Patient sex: M
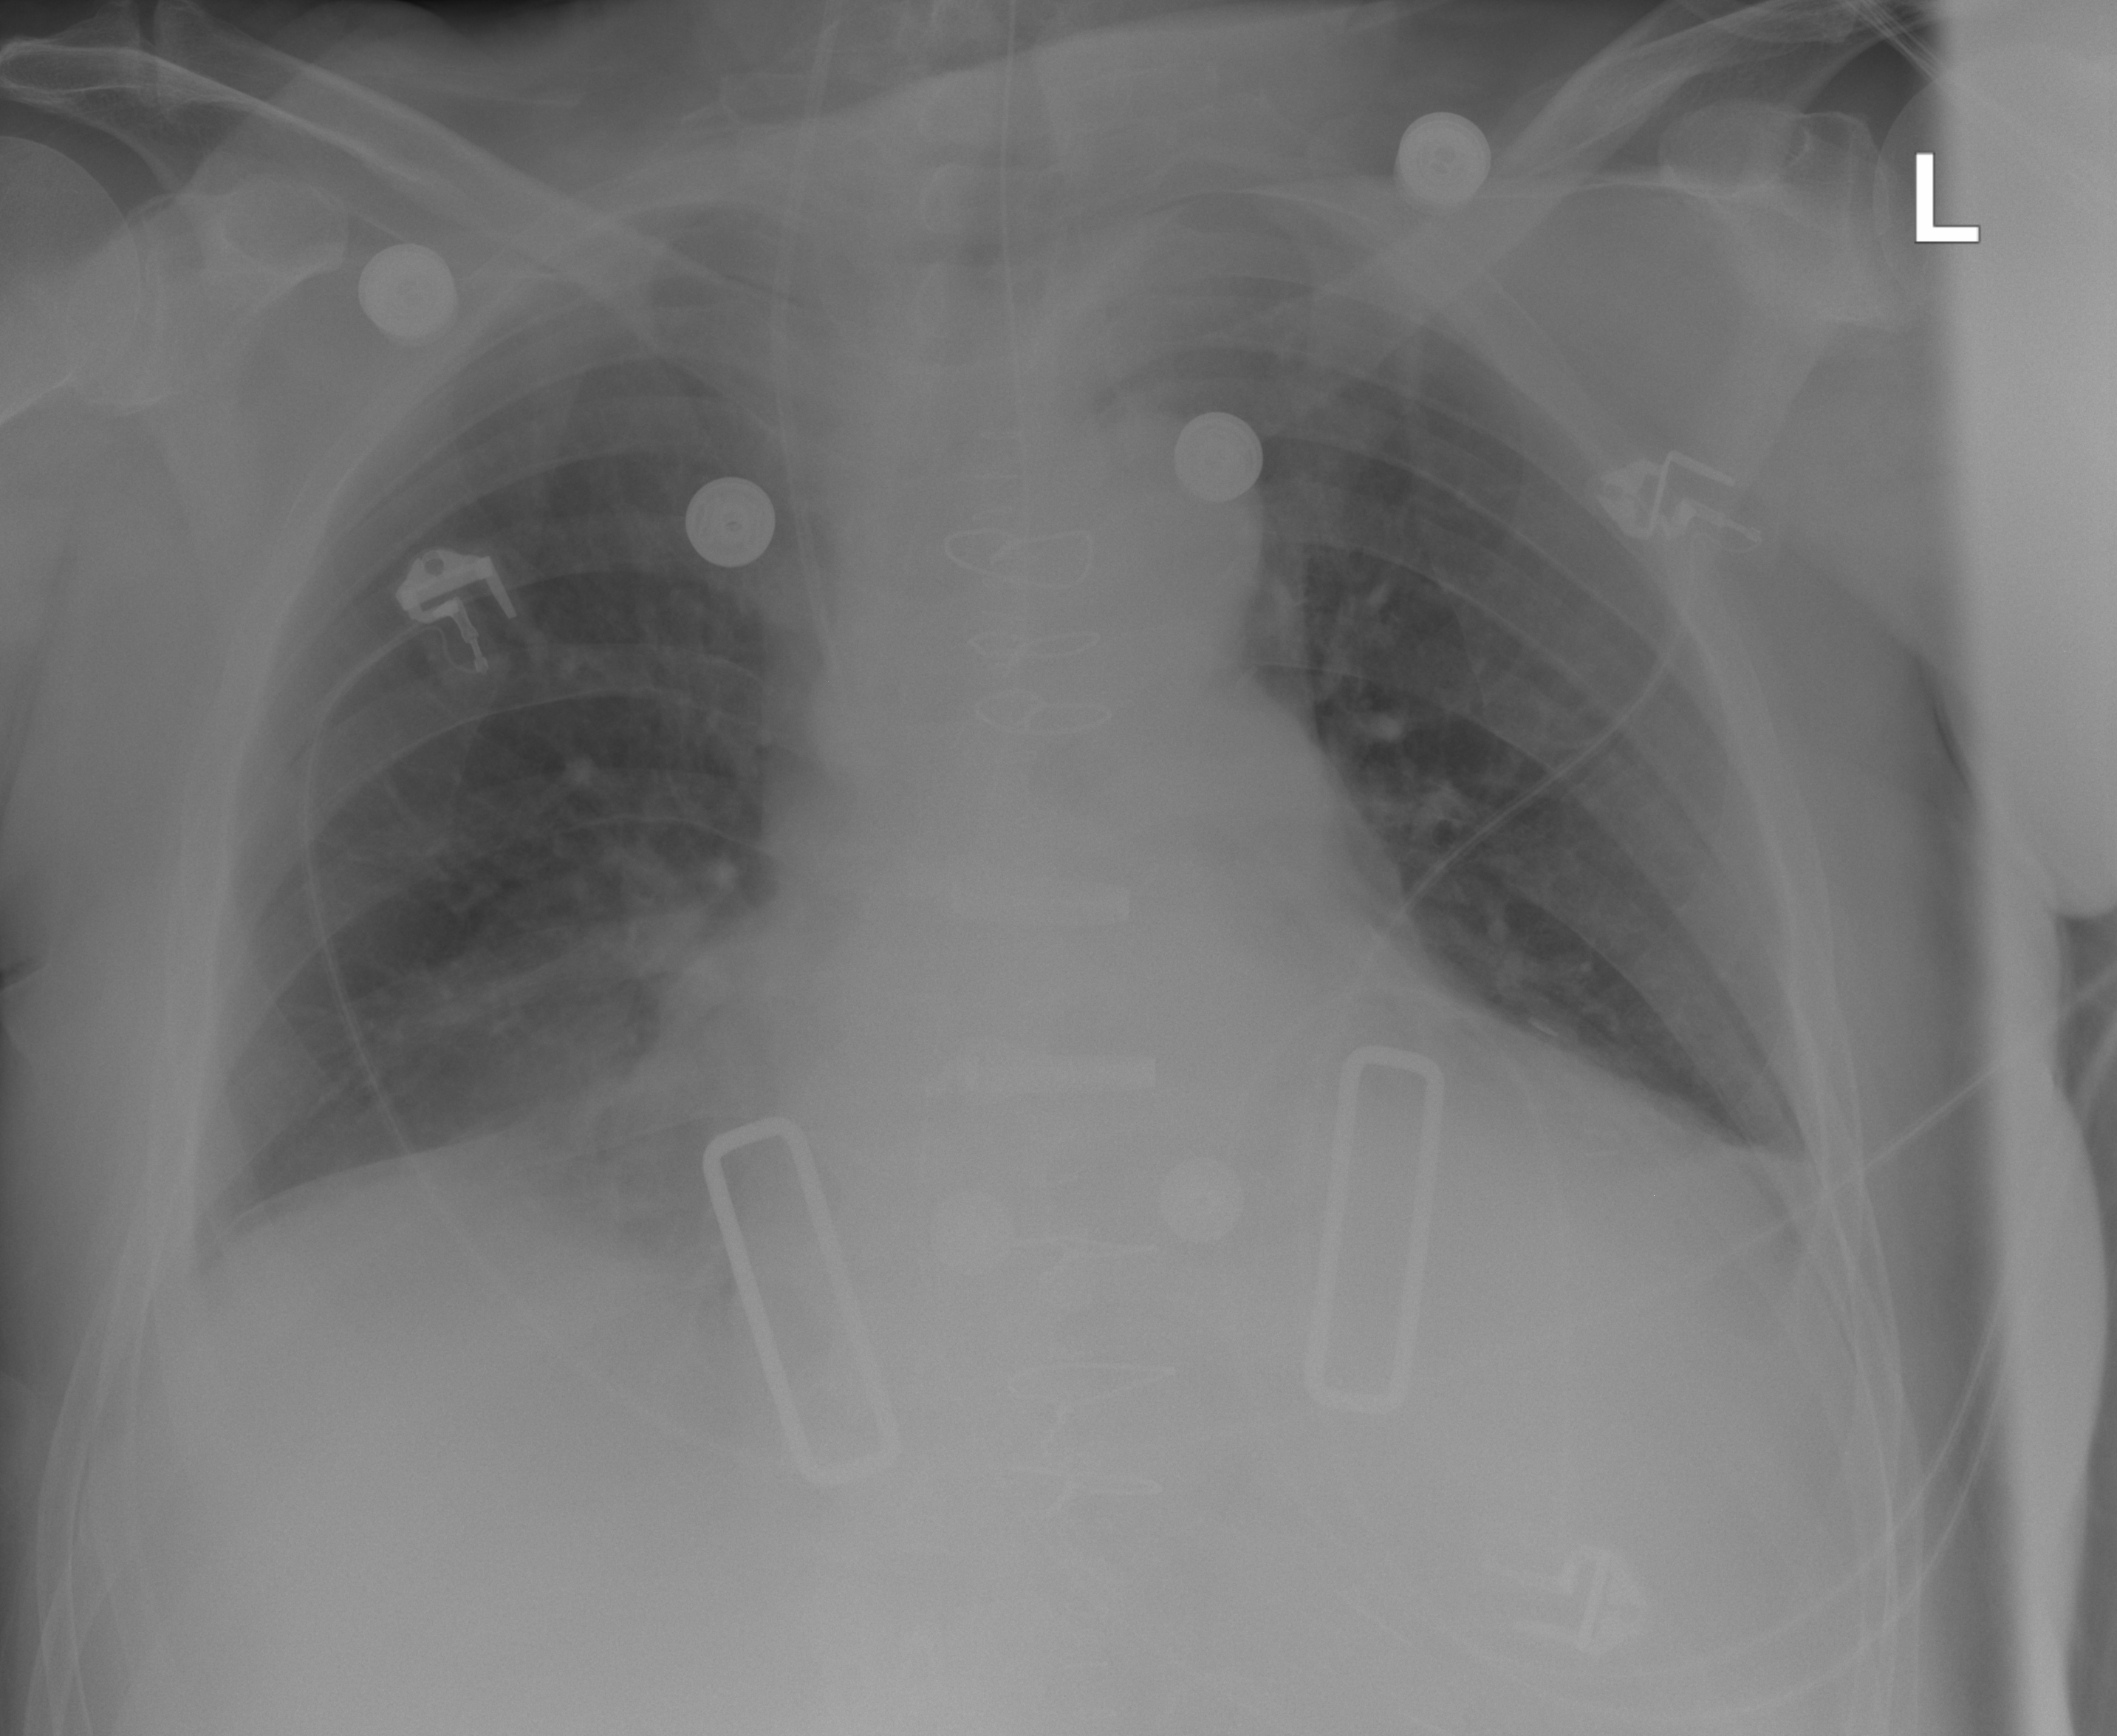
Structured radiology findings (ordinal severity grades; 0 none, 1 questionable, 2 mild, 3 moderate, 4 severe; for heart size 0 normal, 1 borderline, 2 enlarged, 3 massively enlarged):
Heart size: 2
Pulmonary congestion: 0
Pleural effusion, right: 0
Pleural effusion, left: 1
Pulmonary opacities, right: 0
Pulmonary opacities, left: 0
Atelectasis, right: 0
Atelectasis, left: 1